Question: Count the number of objects in the diagram.
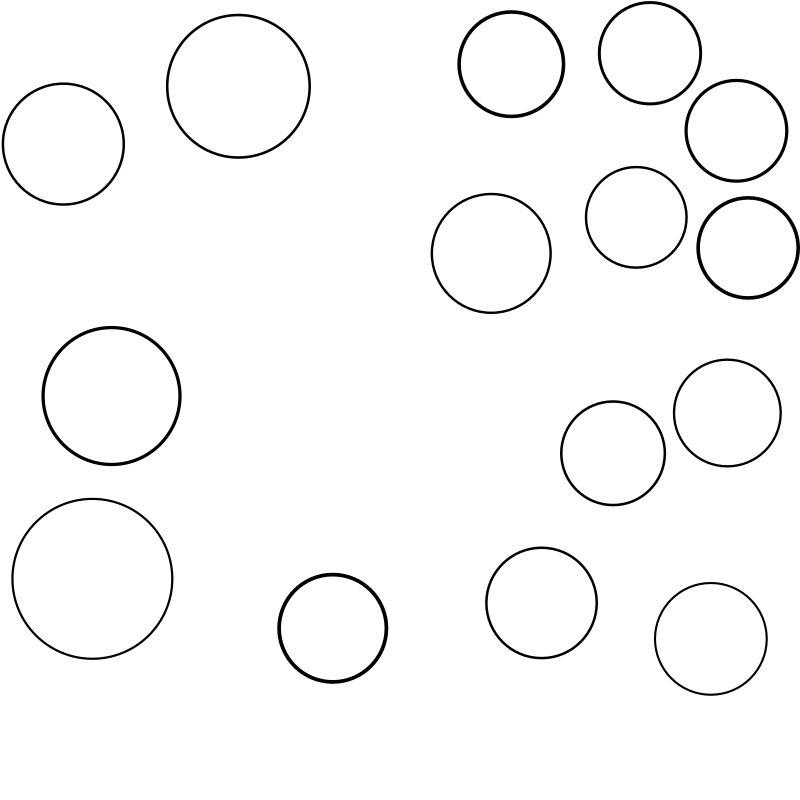
Answer: 15